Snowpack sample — Buffalo Mountain, Silverthorne, Colorado, USA (1/25/25, 10:11 AM MST)
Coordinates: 39.6222, -106.1139
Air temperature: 22 °F
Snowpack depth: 110 cm
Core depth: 40 cm
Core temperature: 46.4 °F
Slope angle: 12°, slope face: 102°
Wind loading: high
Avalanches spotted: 0
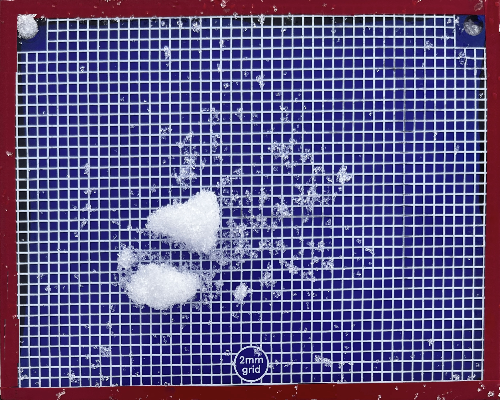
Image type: profile
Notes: No avalanches nearby, collected on the outskirts of a fire break 15 meters from the treeline, on way to Buffalo and Red Mountain